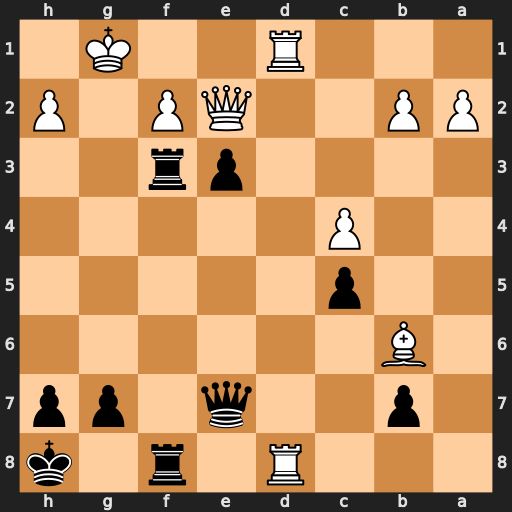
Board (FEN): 3R1r1k/1p2q1pp/1B6/2p5/2P5/4pr2/PP2QP1P/3R2K1
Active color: b
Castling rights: -
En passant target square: -
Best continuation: exf2+ Kf1 Qxe2+ Kxe2 f1=Q+ Rxf1 Rxf1